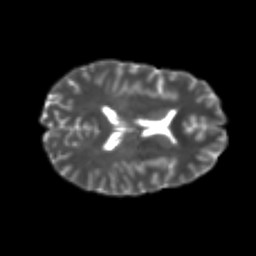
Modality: T2w
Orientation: axial
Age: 26
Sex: female
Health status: healthy
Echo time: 0.074 s